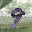
Label: 9